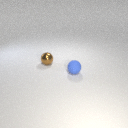
small blue rubber sphere in front of small brown metal sphere